Field crop: tomato
Growth stage: 1
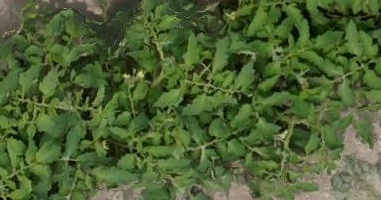
Species: tomato